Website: macys
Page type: customer-info-address
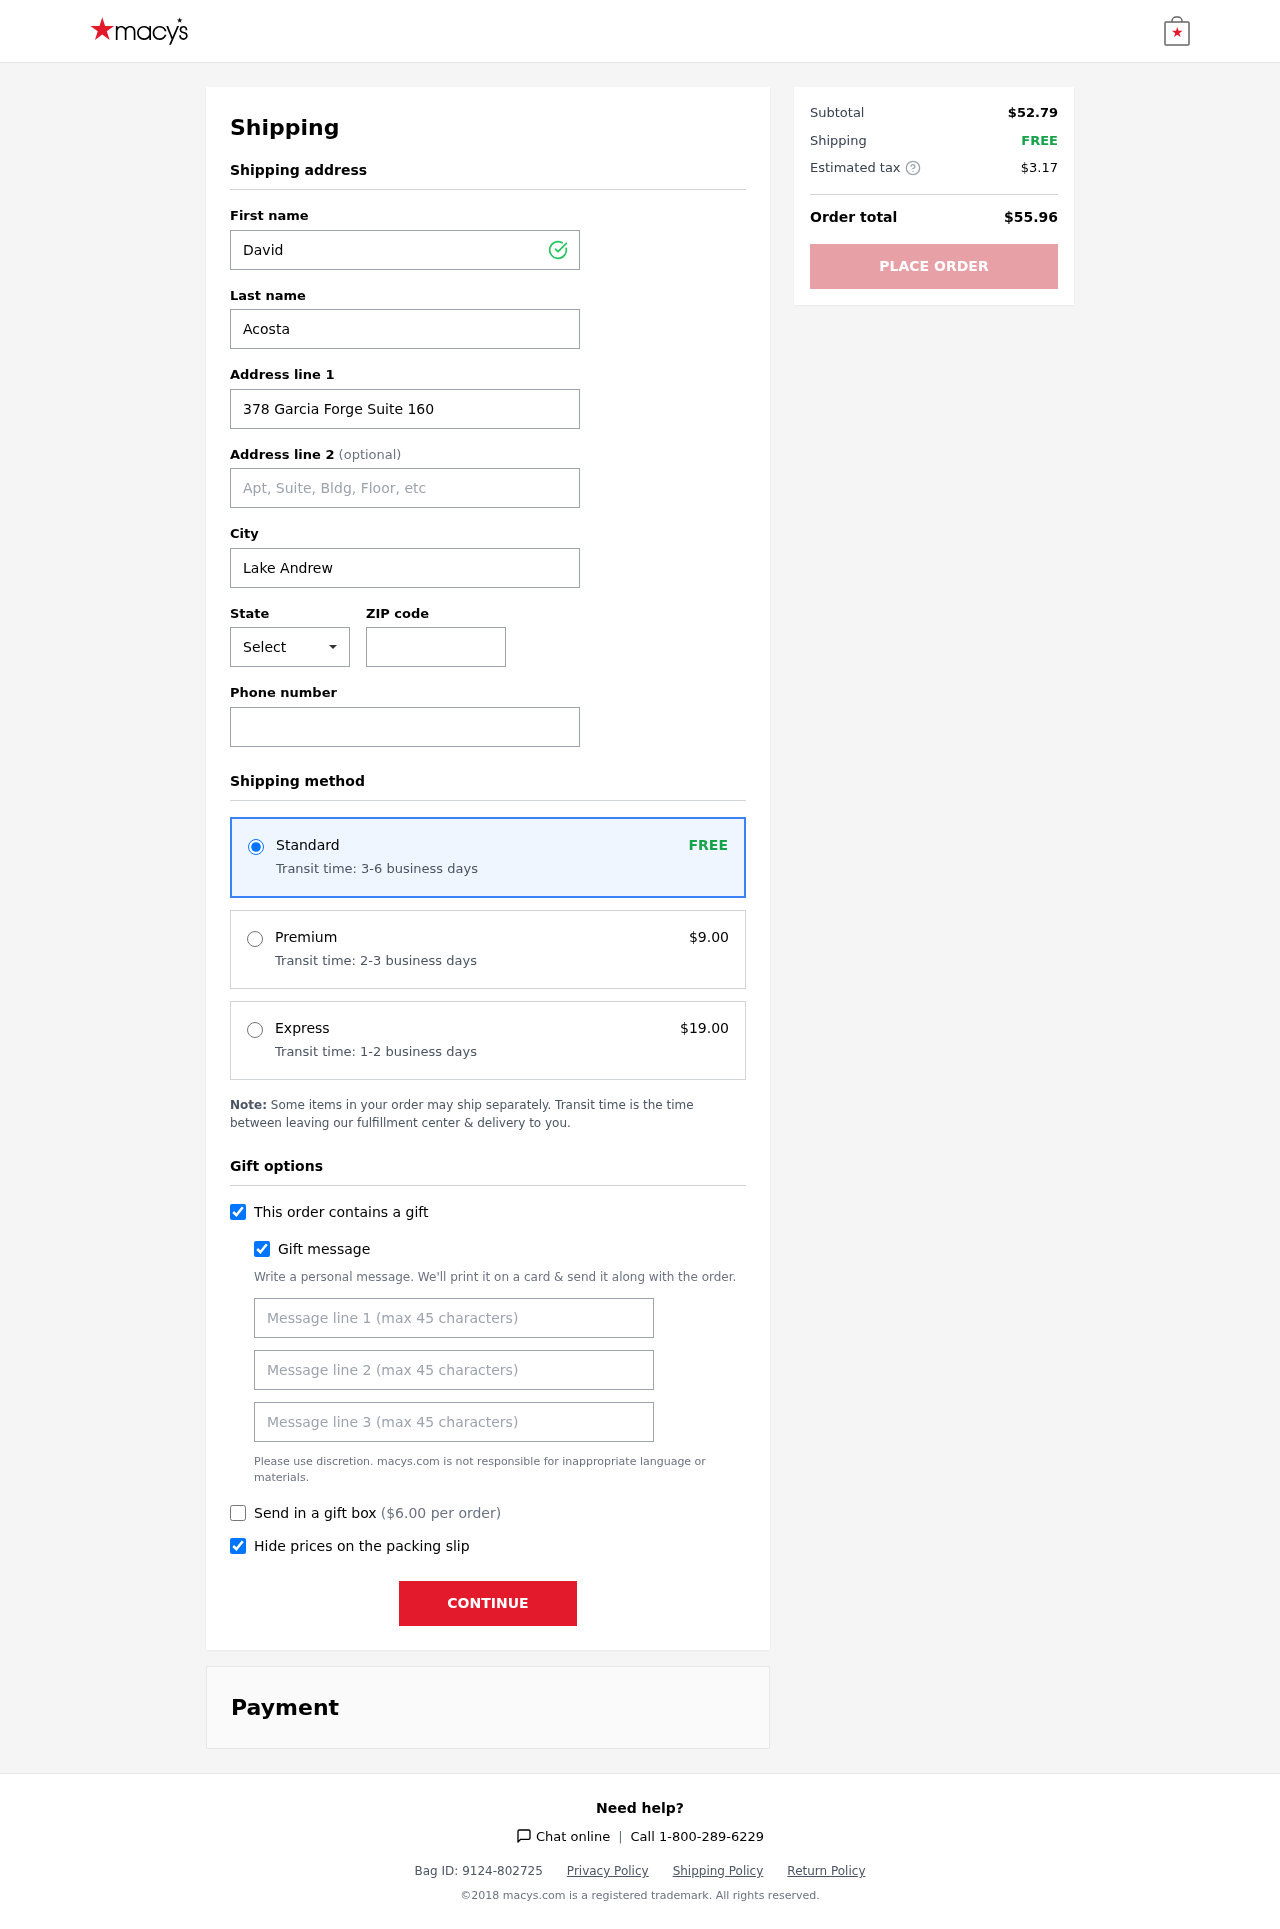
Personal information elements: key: PII_CITY
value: Lake Andrew
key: PII_FIRSTNAME
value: David
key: PII_GIFT_MESSAGE
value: Hey Christopher, I thought you could use some new walking shoes for those weekend adventures we’ve been planning! Can’t wait to hit the trails together. Enjoy!  David
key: PII_LASTNAME
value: Acosta
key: PII_PHONE
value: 5134685287
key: PII_POSTCODE
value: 80685
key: PII_STATE_ABBR
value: VA
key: PII_STREET
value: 378 Garcia Forge Suite 160
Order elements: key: ORDER_SHIPPING_STANDARD
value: FREE
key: ORDER_SHIPPING_STANDARD_TIME
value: Transit time: 3-6 business days
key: ORDER_SHIPPING_PREMIUM
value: $9.00
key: ORDER_SHIPPING_PREMIUM_TIME
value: Transit time: 2-3 business days
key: ORDER_SHIPPING_EXPRESS
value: $19.00
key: ORDER_SHIPPING_EXPRESS_TIME
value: Transit time: 1-2 business days
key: ORDER_GIFT_BOX_FEE
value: $6.00
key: ORDER_SUBTOTAL
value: $52.79
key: ORDER_SHIPPING_COST
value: FREE
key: ORDER_TAX
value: $3.17
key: ORDER_TOTAL
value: $55.96